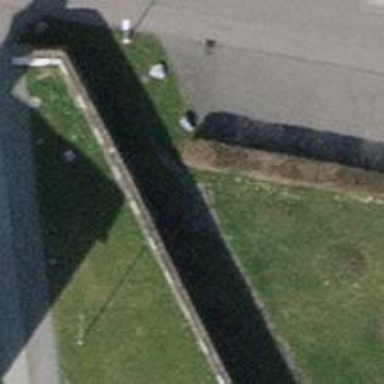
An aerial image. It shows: Brown bench in the vicinity.